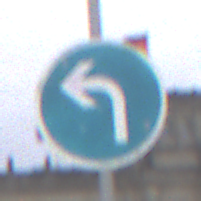
Verkehrszeichen: VorgeschriebeneFahrtrichtungLinks
Umgebung: Outdoor, Suburban
Tageszeit: Midday
Wetter: Overcast
Licht: Natural
Jahreszeit: NotSpecified
Kontrast: LowContrast